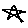
Label: star